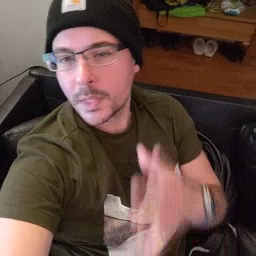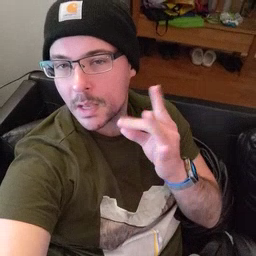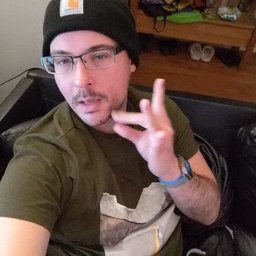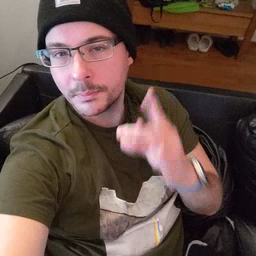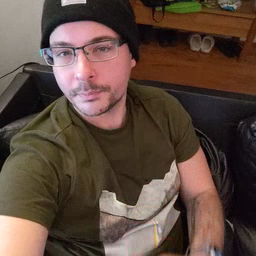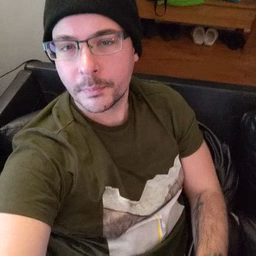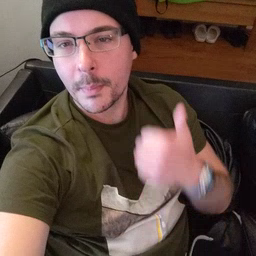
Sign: cat